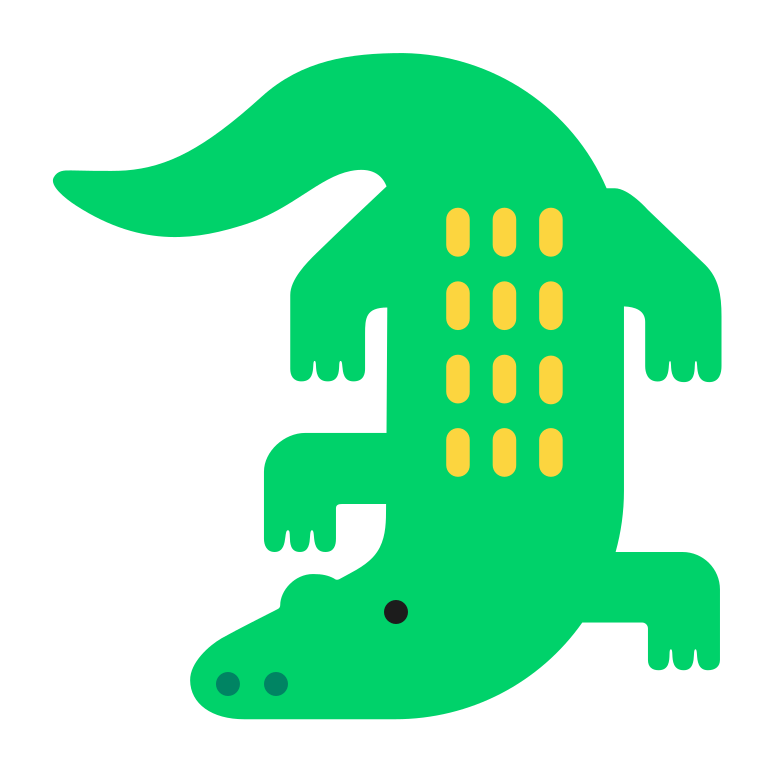
crocodile flat